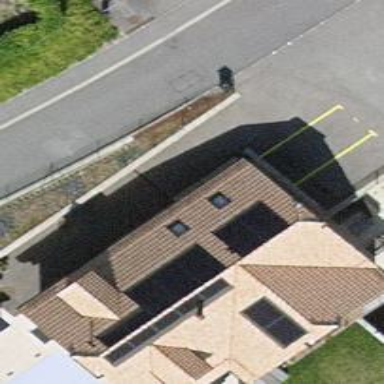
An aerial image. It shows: Simple house.